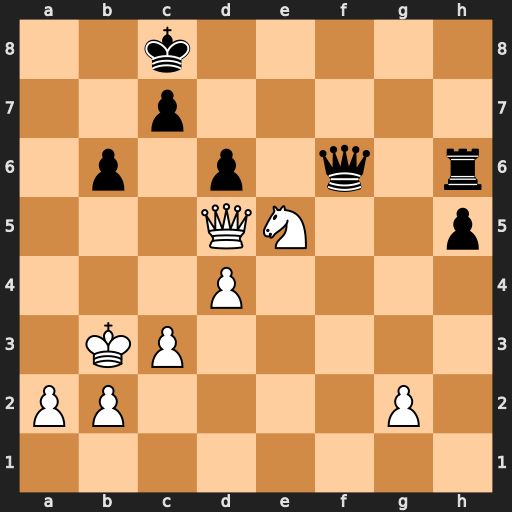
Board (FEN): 2k5/2p5/1p1p1q1r/3QN2p/3P4/1KP5/PP4P1/8
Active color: w
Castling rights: -
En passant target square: -
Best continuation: Qa8#